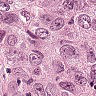
Metastatic tissue present: yes